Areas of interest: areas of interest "Transportation stations"
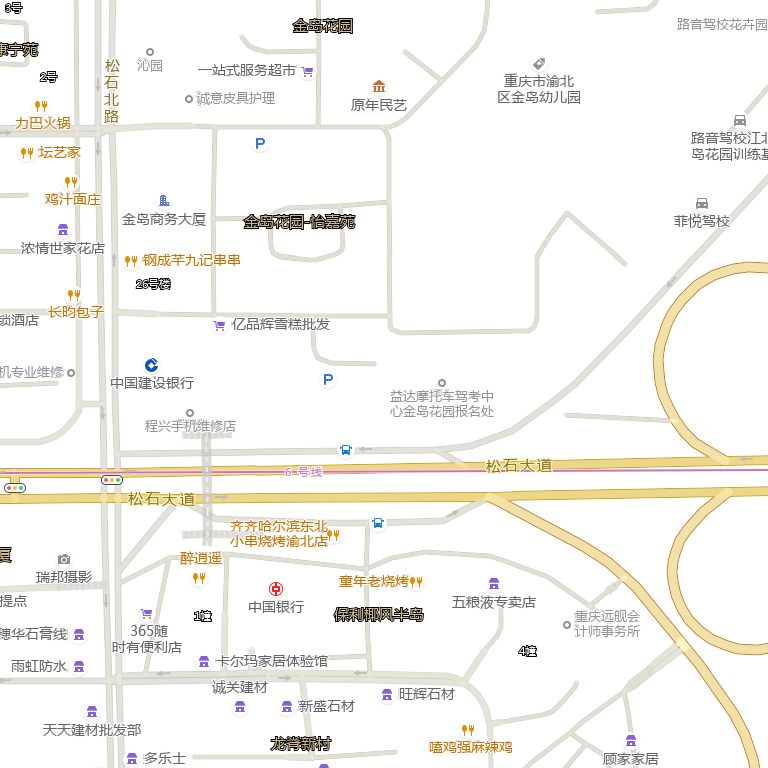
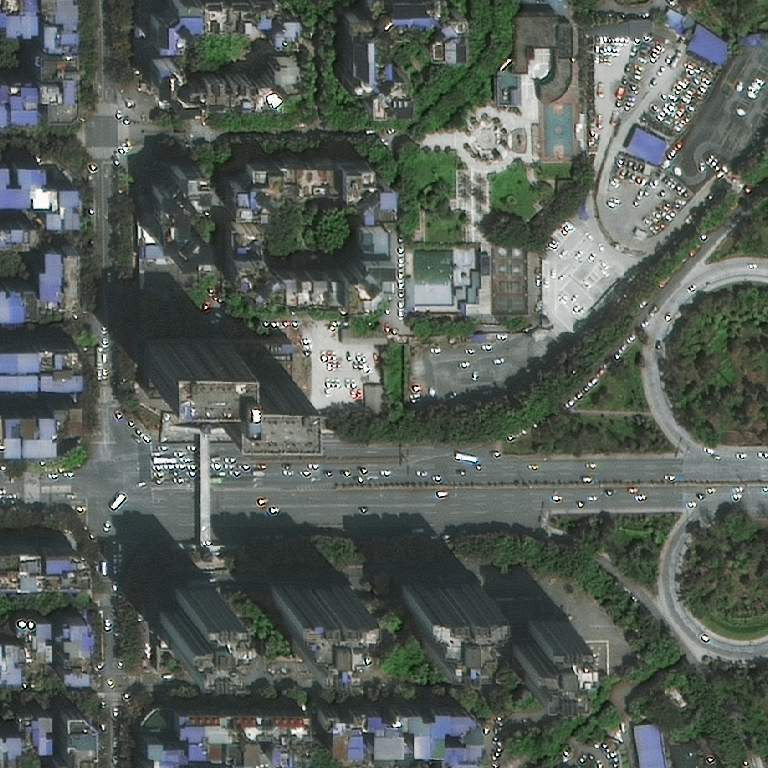